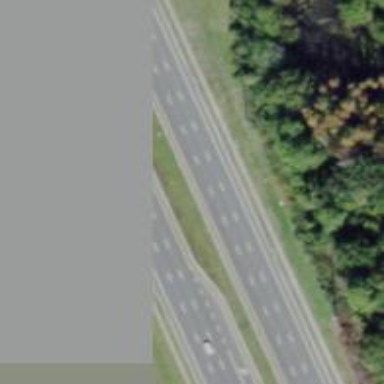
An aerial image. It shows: Asphalt trunk highway.